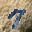
Label: 7